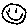
Label: smiley face